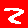
Digit: 2